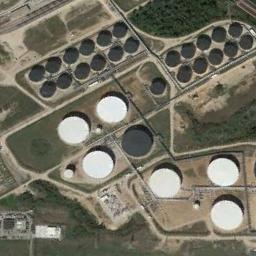
Label: storage tanks